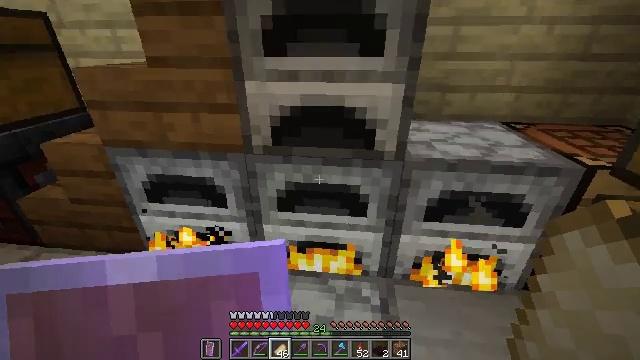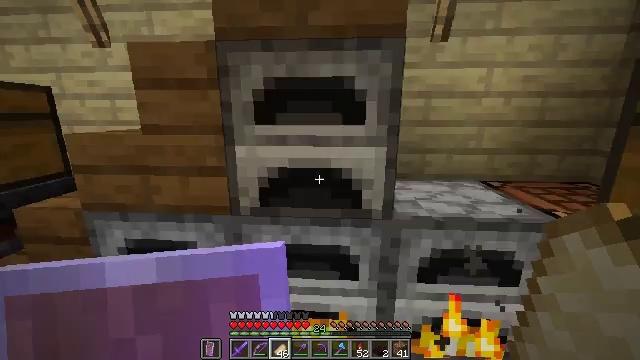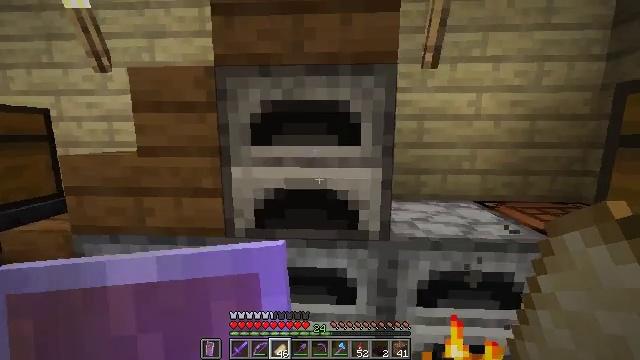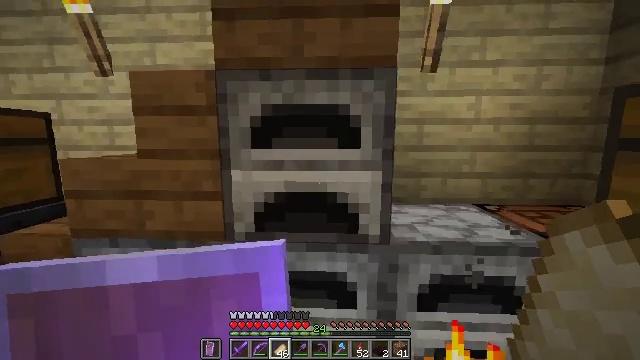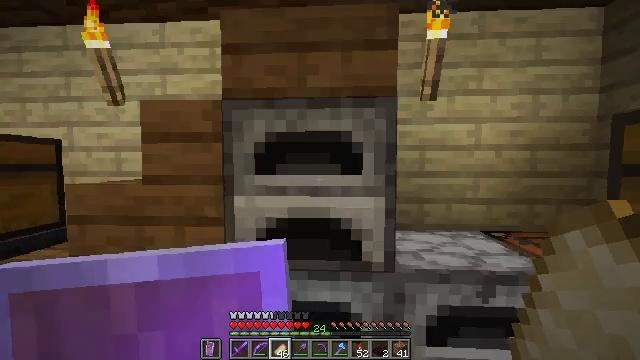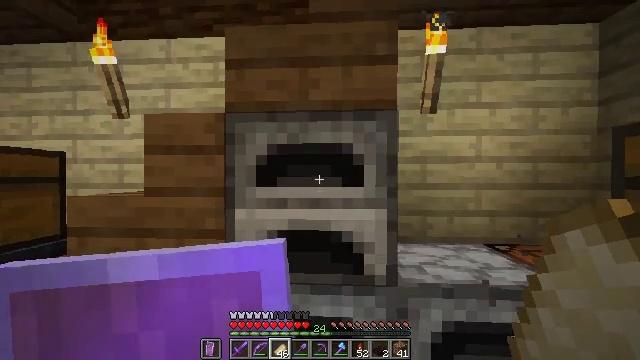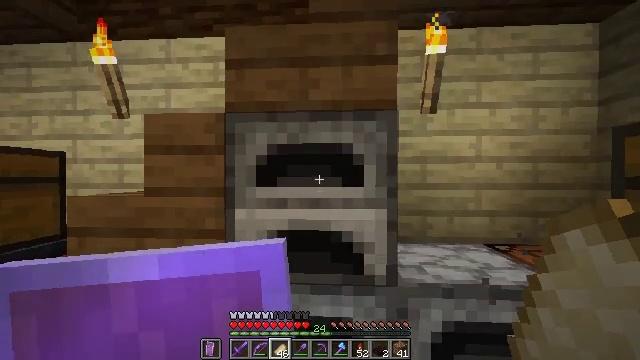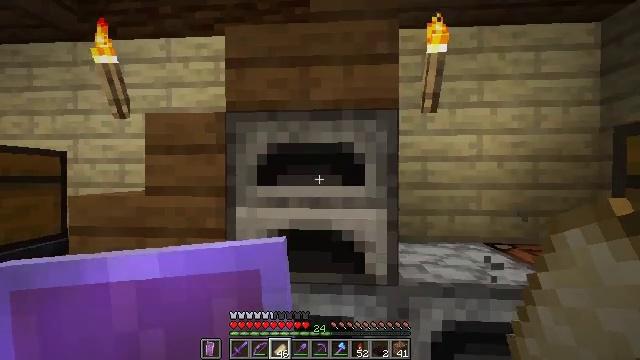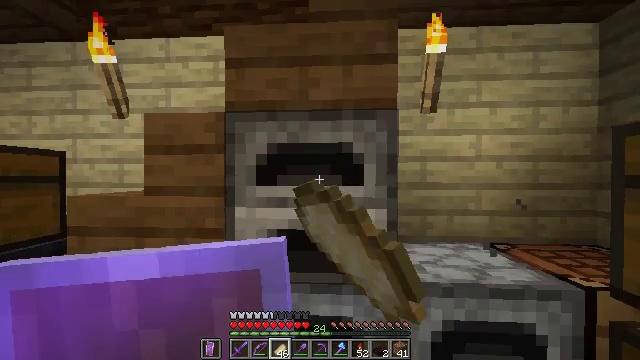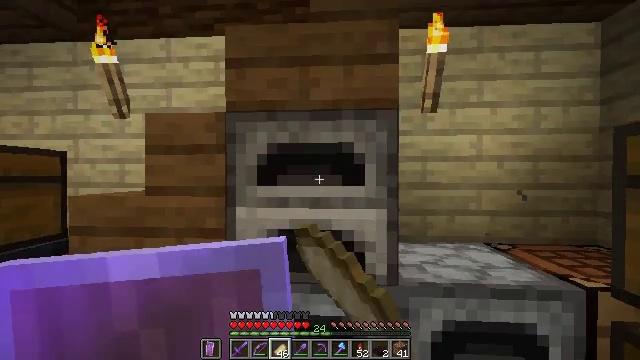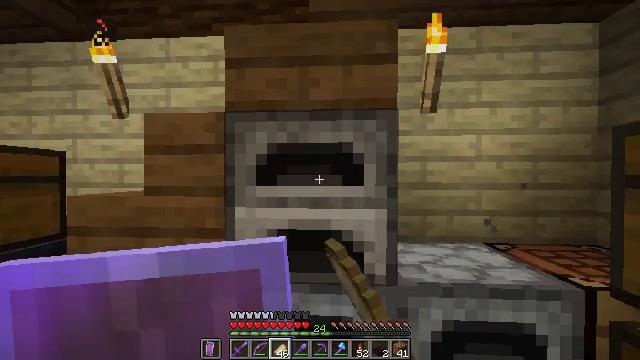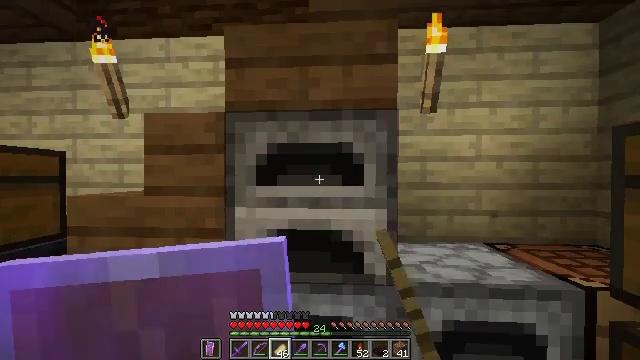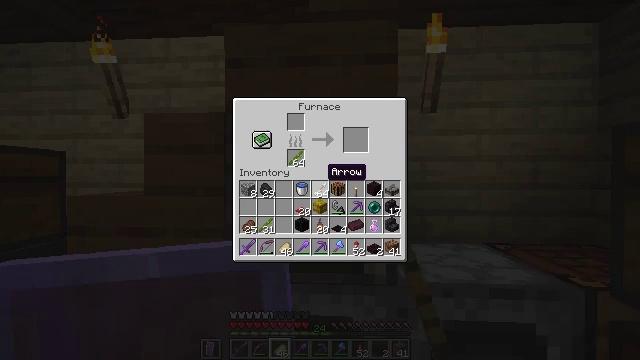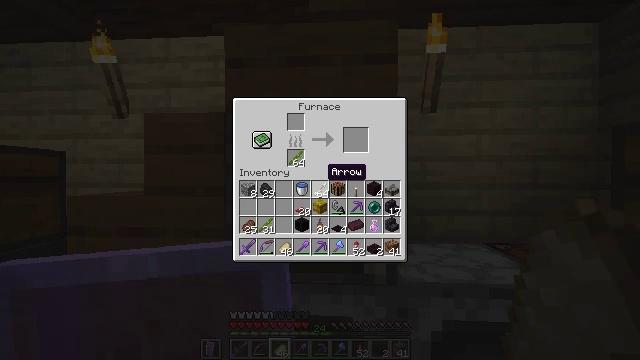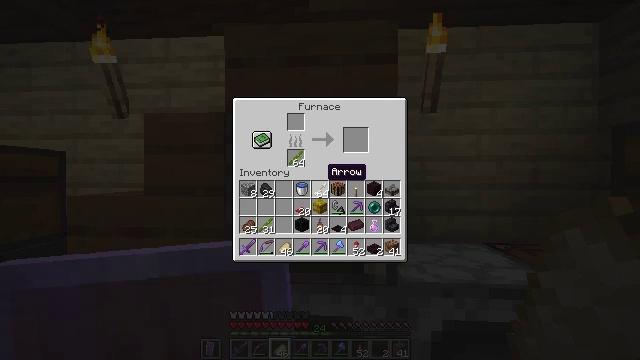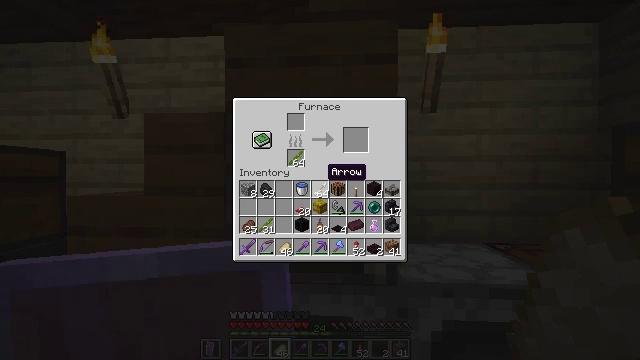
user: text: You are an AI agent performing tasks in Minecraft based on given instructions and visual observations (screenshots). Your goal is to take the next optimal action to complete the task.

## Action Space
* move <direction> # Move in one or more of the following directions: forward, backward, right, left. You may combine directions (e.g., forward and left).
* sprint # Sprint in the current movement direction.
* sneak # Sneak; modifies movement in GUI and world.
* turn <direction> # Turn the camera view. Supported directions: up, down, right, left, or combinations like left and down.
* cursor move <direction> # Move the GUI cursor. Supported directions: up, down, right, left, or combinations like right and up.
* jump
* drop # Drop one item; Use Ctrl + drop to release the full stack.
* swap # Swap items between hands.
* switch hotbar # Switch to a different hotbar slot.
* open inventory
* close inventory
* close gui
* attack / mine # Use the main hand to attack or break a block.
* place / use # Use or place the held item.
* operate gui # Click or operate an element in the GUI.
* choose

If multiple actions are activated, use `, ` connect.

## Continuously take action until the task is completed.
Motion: motion action
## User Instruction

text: Open the furnace and smelt netherrack to get nether brick.
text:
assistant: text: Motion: turn right and up
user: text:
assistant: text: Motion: turn up
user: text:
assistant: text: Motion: no_op
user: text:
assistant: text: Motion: turn up
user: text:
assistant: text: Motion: turn up
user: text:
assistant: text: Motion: no_op
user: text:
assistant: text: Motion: use / place
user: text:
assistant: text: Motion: use / place
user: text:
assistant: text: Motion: use / place
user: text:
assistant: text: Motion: no_op
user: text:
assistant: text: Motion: no_op
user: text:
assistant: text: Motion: no_op
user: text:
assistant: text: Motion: no_op
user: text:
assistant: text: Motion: no_op
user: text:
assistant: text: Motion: no_op
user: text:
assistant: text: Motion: no_op
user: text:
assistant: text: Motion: no_op
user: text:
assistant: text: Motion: no_op
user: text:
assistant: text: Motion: no_op
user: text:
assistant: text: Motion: no_op
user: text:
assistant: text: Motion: no_op
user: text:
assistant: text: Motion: no_op
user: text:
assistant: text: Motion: no_op
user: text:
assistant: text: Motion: no_op
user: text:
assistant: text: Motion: no_op
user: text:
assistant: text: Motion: no_op
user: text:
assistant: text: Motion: no_op
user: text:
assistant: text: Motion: no_op
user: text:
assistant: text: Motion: no_op
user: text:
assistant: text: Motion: no_op